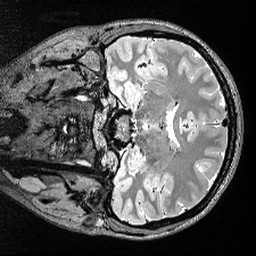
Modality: T2w
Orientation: coronal
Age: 27
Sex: female